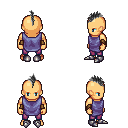
a pixel art fantasy rpg character, male body template, human, tanned skin, chain tabard jacket, magenta pants, gray mohawk hairstyle, leather bracers, metal boots, four views (front, back, left, right), 2x2 character sprite sheet, small pixel art, hard edges, no anti-aliasing